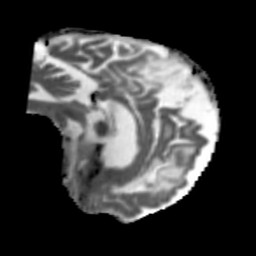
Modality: MD
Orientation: sagittal
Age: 56
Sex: male
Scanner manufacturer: siemens
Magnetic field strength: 3 T
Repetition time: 5.47 s
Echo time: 0.0854 s